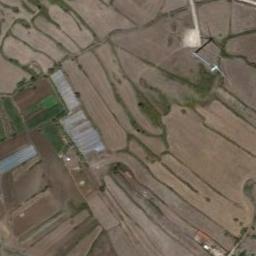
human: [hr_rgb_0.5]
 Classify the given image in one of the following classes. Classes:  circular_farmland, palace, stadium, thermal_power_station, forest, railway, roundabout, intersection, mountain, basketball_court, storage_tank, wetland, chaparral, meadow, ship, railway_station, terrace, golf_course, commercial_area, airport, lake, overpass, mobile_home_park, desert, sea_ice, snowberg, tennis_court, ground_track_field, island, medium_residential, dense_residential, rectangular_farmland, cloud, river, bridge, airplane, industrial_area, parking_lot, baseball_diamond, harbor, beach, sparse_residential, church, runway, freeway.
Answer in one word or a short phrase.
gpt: terrace